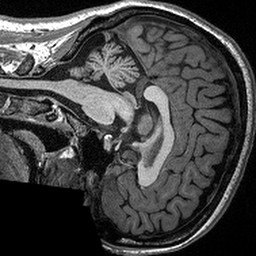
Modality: T1w
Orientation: sagittal
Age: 32
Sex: female